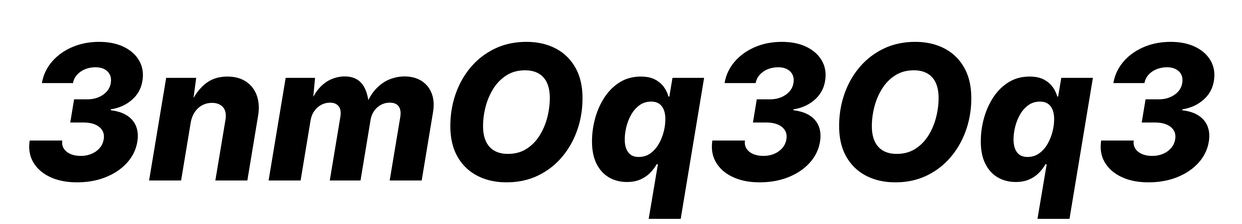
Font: Inter-Italic_ExtraBold_Italic